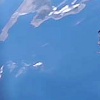
Label: water